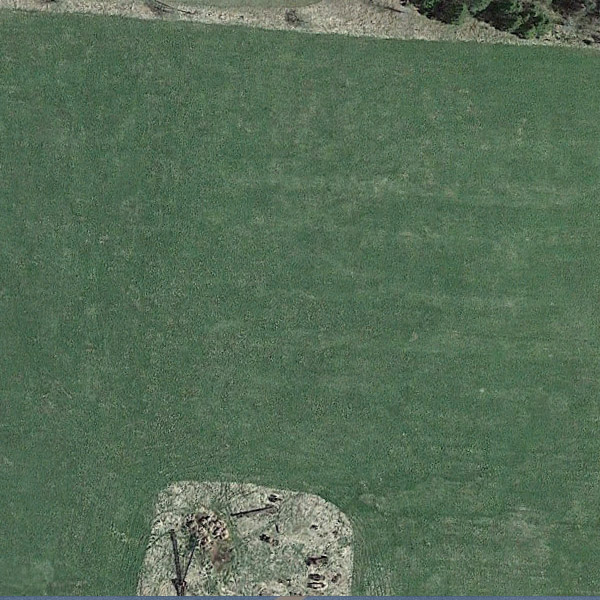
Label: Meadow